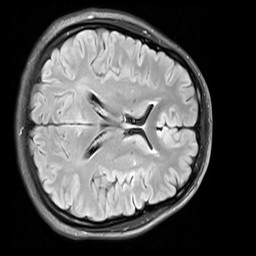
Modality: FLAIR
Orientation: axial
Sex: female
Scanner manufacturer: siemens
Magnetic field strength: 3 T
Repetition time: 10 s
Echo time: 0.09 s